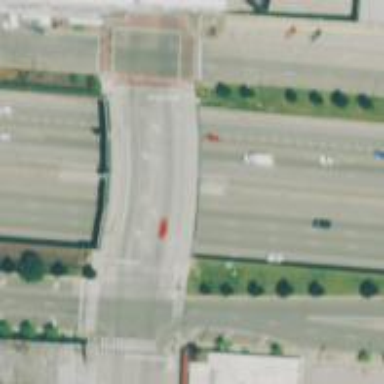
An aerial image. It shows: Secondary road bridge with separate cycle track.